Question: I'm building a lightweight version of the ncurses library. So far, it works pretty well with VT100-compatible terminals, but win32 console fails to recognise the '' code as the beginning of an escape sequence:
'''
# include <stdio.h>
# include "term.h"
int main(void) {
puts(BOLD COLOR(FG, RED) "Bold text" NOT_BOLD " is cool!" CLEAR);
return 0;
}
'''

What needs to be done on the C code level, in order that the ANSI.SYS driver is loaded and the ANSI/VT100 escape sequences recognized?
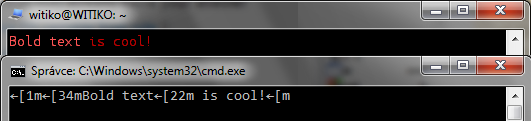
Answer: [UPDATE] For latest Windows 10 please read useful contribution by @brainslugs83, just below in the comments to this answer.
While for versions before 'Windows 10 Anniversary Update':
ANSI.SYS has a restriction that it can run only in the context of the MS-DOS sub-system under Windows 95-Vista.
Microsoft KB101875 explains how to enable ANSI.SYS in a command window, . According to the article: <URL>, modern versions of Windows do not have this nice ANSI support.
Instead, Microsoft created a lot of functions, but this is far from your need to operate ANSI/VT100 escape sequence.
For a more detailed explanation, see the <URL>:
> ANSI.SYS also works in NT-derived systems for 16-bit legacy programs executing under the NTVDM.The Win32 console does not natively support ANSI escape sequences at all. Software such as <URL> can however act as a wrapper around the standard Win32 console and add support for ANSI escape sequences.
So I think by Jason Hood is your solution. It is written in <URL>.
Also I found some other similar question or post which ultimately have been answered to use ANSICON:
- <URL>